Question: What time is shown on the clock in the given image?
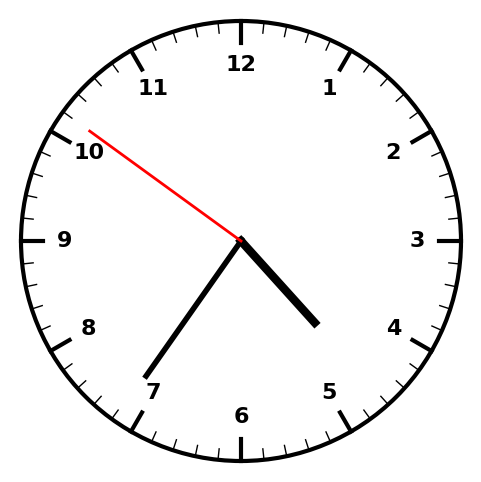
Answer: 04:35:51